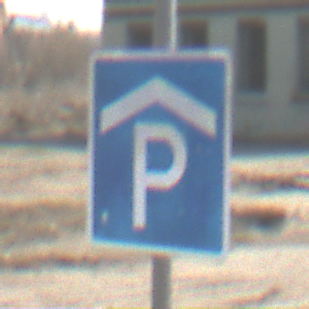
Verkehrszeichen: Parkhaus
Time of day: Midday
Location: Outdoor (Suburban)
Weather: PartlyCloudy
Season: NotSpecified
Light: Natural